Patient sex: F
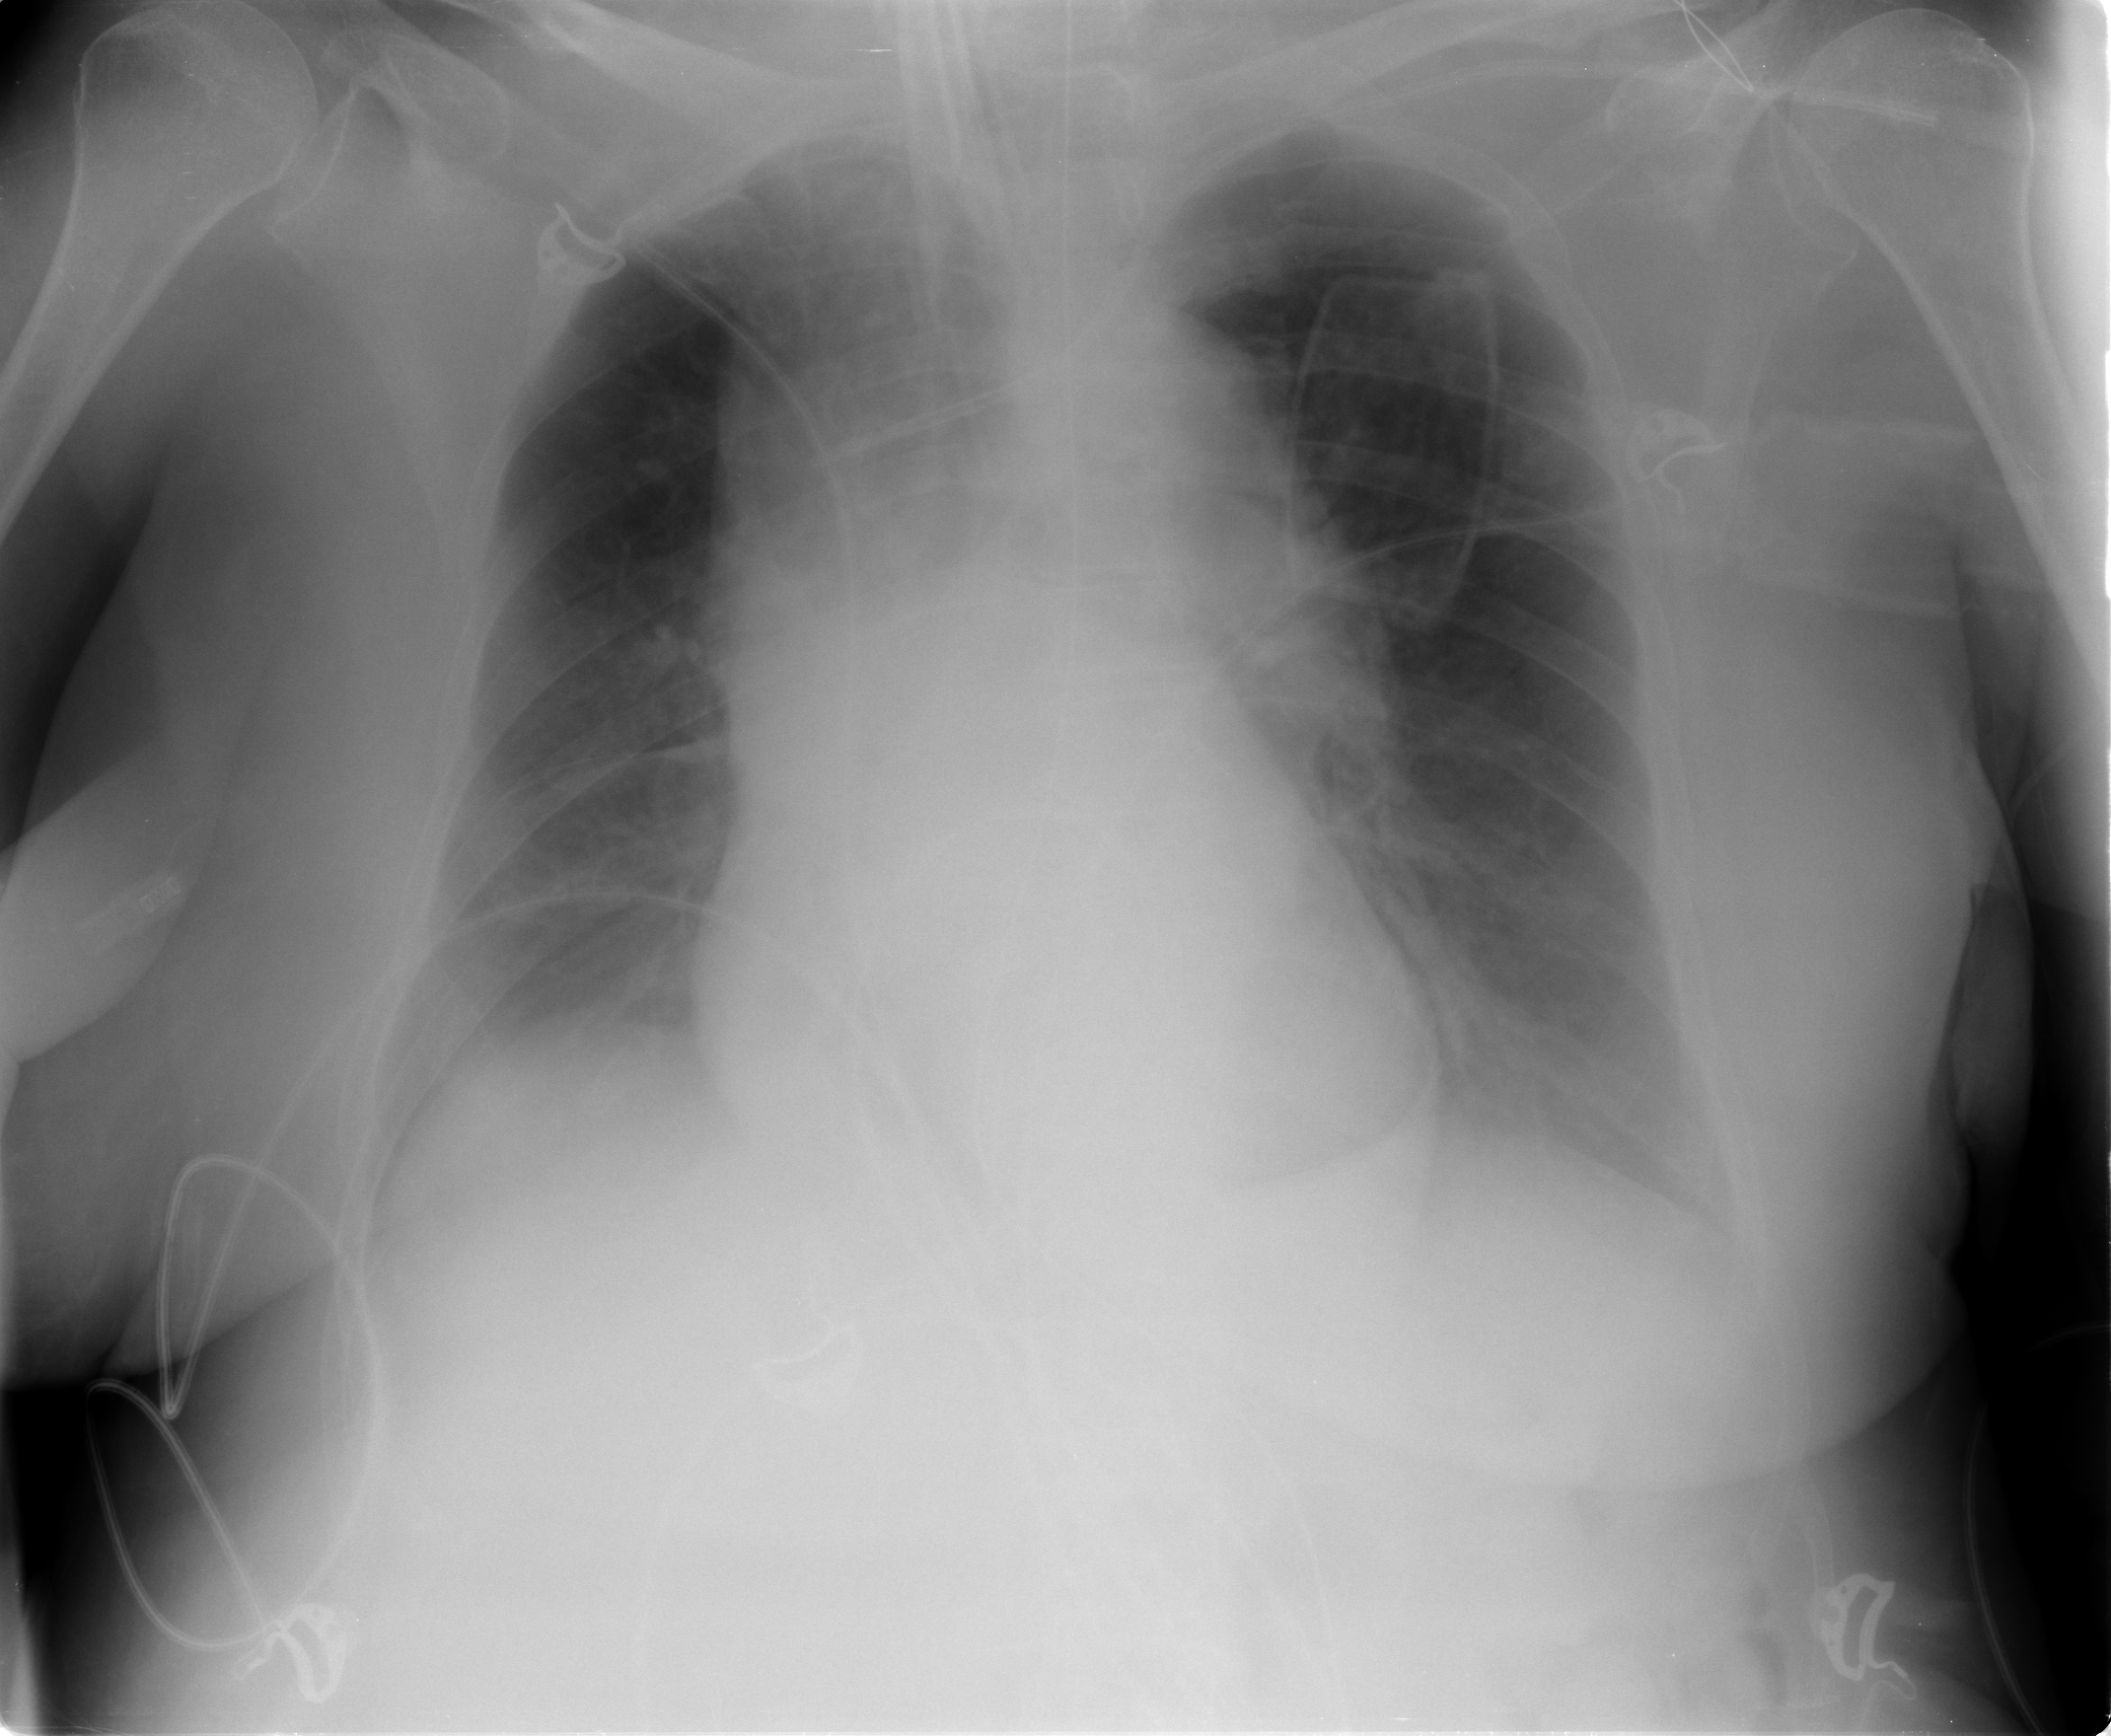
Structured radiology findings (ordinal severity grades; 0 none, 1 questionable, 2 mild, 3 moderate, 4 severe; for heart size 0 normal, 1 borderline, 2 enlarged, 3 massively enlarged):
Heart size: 2
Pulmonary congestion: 0
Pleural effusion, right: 0
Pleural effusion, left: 1
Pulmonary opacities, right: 0
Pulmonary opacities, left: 0
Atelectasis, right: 0
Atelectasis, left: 2